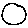
Label: circle